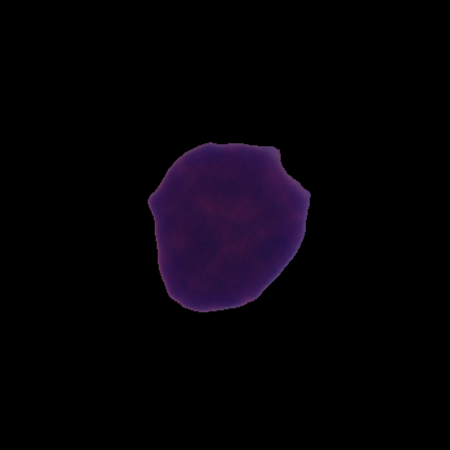
Label: cancer